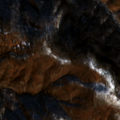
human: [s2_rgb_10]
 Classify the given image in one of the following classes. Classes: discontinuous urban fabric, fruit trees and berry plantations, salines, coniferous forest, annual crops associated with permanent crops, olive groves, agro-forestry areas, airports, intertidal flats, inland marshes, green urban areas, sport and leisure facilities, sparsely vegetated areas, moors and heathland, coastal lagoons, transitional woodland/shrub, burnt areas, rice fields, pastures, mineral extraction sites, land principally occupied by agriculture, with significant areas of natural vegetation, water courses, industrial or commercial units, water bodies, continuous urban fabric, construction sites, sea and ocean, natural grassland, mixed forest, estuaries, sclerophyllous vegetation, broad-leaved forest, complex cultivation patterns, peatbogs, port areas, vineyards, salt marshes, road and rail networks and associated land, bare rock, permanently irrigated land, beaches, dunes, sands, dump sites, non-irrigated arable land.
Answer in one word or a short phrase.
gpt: broad-leaved forest, natural grassland, transitional woodland/shrub